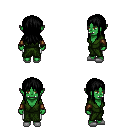
a pixel art fantasy rpg character, female body template, orc, green skin, green robe, white pants, black unkempt hairstyle, leather bracers, white slippers, four views (front, back, left, right), 2x2 character sprite sheet, small pixel art, hard edges, no anti-aliasing